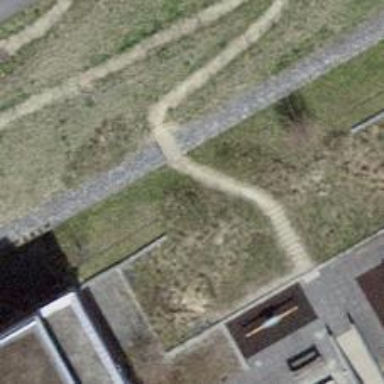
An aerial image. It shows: Cobblestone path.